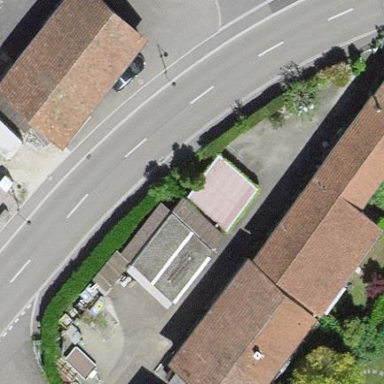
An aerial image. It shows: Garage building.